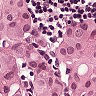
Metastatic tissue present: yes